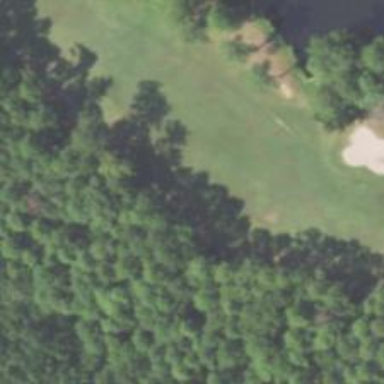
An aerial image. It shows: Path designated for golf carts.